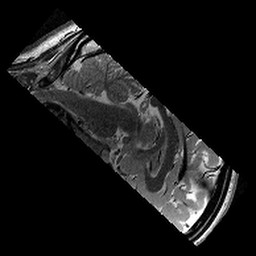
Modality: T2w
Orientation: sagittal
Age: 14
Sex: female
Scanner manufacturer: siemens
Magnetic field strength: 3 T
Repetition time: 9.23 s
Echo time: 0.067 s